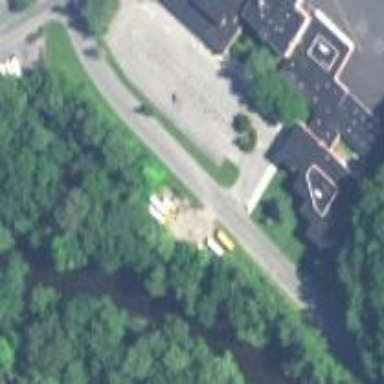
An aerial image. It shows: School building.